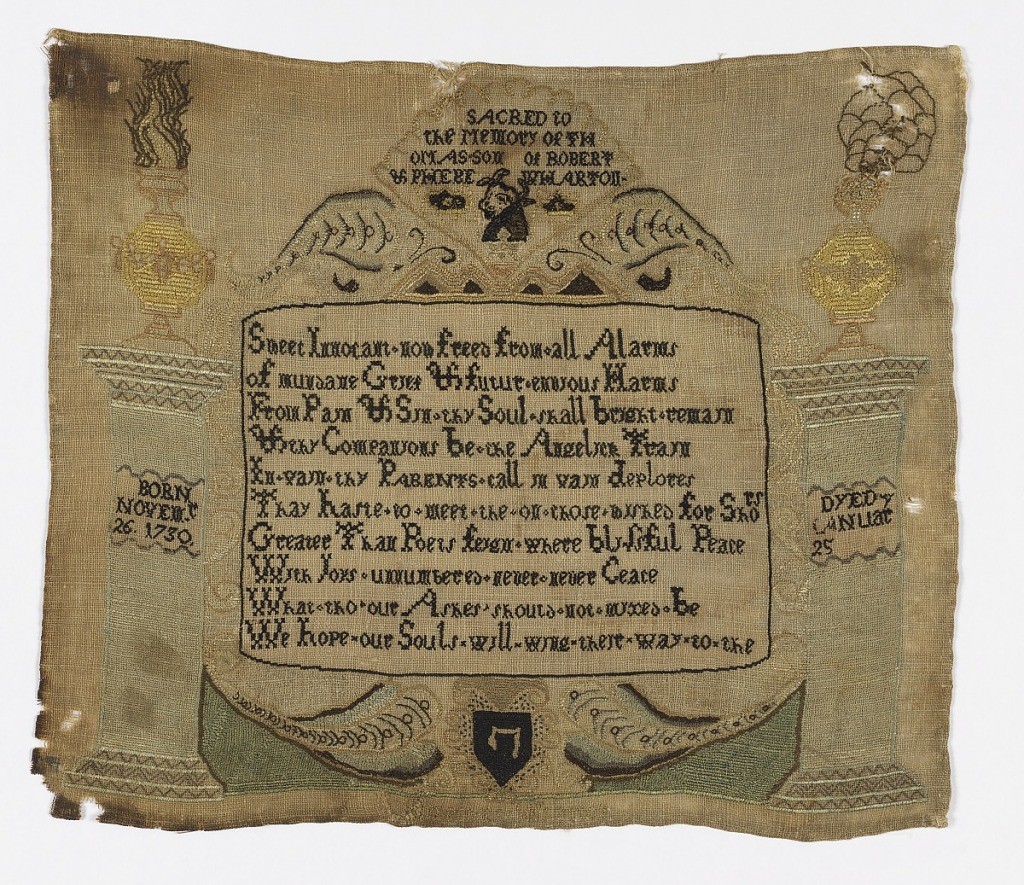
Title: Textile
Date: mid-18th century
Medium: silk embroidery, wool foundation Technique: tent, cross, and back stitches on plain weave
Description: Verse between pillars with ships carrying the dead and the Hebrew sign for Life.